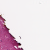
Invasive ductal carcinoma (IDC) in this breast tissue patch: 0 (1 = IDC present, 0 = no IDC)